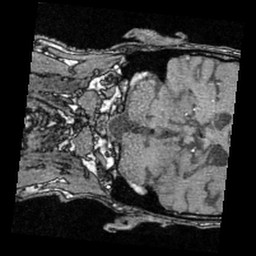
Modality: angio
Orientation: coronal
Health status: ill
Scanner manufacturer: siemens
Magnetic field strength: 3 T
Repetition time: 0.021 s
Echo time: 0.00369 s